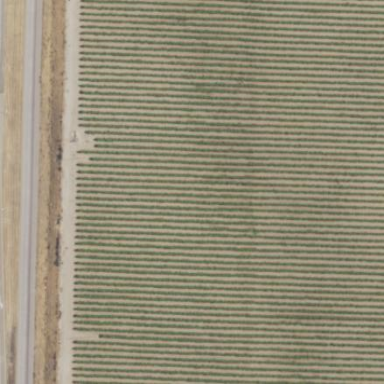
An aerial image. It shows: Vineyard.